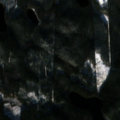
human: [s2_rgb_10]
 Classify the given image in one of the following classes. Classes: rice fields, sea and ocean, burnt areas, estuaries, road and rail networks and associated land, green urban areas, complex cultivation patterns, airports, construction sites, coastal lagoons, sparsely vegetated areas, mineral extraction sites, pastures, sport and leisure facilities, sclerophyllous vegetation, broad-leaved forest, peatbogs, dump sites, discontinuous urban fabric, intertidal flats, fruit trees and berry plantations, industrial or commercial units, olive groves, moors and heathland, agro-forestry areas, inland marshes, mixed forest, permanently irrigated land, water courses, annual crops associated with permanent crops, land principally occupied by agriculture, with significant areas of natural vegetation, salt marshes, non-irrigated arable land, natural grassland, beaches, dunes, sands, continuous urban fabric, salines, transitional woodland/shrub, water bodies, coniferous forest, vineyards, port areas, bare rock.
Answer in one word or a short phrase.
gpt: coniferous forest